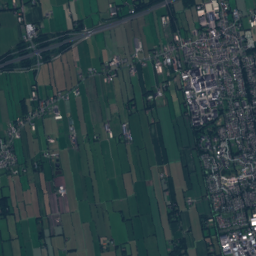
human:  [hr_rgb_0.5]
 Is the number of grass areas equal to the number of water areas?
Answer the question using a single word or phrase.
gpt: no

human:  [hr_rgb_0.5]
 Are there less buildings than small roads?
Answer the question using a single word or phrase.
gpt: no

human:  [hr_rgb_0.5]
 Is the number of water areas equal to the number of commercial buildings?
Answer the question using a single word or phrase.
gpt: no

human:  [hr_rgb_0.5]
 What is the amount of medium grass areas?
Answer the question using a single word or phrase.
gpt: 93

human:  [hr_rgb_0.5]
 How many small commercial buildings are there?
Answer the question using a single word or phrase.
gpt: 112

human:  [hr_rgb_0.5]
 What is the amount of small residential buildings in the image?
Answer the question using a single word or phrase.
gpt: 2496

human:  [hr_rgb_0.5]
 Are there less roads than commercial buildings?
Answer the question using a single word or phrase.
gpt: no

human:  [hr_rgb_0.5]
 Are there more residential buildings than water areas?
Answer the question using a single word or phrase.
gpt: yes

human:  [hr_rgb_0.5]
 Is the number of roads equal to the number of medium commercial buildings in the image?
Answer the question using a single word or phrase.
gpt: no

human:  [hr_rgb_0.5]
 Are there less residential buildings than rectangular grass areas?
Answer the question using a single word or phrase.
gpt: no

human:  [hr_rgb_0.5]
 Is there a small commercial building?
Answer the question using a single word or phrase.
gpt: yes

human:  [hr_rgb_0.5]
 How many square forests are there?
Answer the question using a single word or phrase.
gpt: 0

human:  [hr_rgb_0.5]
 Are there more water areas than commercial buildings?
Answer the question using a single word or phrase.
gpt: no

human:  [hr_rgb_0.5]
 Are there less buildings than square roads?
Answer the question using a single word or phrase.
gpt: no

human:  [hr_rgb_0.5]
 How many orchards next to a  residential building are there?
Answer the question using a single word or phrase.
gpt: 14

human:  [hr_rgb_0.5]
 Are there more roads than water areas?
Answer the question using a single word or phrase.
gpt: yes

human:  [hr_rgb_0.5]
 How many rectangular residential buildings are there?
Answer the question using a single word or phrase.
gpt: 1167

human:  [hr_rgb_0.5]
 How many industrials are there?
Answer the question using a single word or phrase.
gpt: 2

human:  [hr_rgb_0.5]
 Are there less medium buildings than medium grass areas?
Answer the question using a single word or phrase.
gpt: yes

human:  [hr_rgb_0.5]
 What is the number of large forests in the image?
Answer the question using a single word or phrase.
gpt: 15

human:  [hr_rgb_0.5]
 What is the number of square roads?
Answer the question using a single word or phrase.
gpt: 0

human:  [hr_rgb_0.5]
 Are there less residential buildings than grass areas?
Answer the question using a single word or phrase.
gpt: no

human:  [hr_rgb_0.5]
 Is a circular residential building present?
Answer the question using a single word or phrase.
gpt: yes

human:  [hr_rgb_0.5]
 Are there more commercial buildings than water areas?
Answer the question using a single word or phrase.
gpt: yes

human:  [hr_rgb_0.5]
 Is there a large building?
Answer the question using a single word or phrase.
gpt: yes

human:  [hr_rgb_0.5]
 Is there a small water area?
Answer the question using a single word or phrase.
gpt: yes

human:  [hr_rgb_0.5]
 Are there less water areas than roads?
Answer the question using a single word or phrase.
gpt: yes

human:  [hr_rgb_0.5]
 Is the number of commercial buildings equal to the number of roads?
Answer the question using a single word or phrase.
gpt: no

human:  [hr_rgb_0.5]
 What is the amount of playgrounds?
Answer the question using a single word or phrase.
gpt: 3

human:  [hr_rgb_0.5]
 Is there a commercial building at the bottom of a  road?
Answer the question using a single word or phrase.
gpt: yes

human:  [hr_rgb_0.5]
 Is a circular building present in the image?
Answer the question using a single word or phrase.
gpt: yes

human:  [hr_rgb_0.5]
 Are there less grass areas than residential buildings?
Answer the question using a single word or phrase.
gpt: yes

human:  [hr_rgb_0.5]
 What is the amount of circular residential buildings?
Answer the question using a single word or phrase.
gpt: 5

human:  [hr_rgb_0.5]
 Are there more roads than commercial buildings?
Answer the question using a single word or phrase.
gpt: yes

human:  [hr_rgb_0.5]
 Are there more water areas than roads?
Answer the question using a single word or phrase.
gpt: no

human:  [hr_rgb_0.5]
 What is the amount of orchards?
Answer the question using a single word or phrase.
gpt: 14